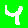
Digit: 4